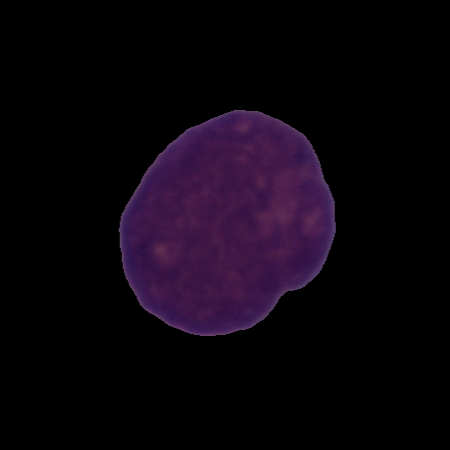
Label: cancer